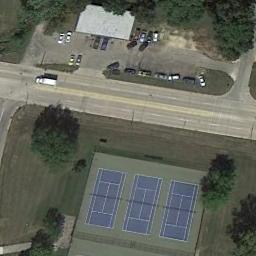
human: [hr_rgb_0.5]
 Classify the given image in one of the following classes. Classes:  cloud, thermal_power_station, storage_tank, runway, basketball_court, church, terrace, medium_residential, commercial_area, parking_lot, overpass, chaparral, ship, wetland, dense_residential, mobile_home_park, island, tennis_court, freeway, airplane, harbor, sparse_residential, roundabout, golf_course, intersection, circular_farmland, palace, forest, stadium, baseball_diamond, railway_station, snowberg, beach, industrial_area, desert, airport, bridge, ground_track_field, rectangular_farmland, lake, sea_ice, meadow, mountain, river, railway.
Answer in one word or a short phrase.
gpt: tennis_court